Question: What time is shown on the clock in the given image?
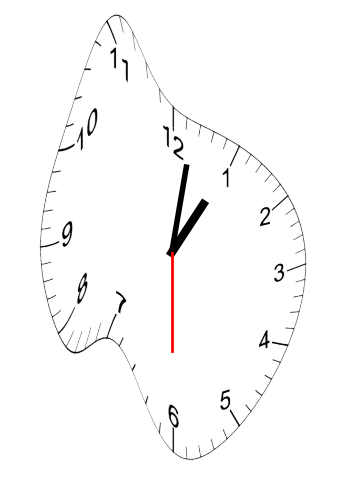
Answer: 01:01:30